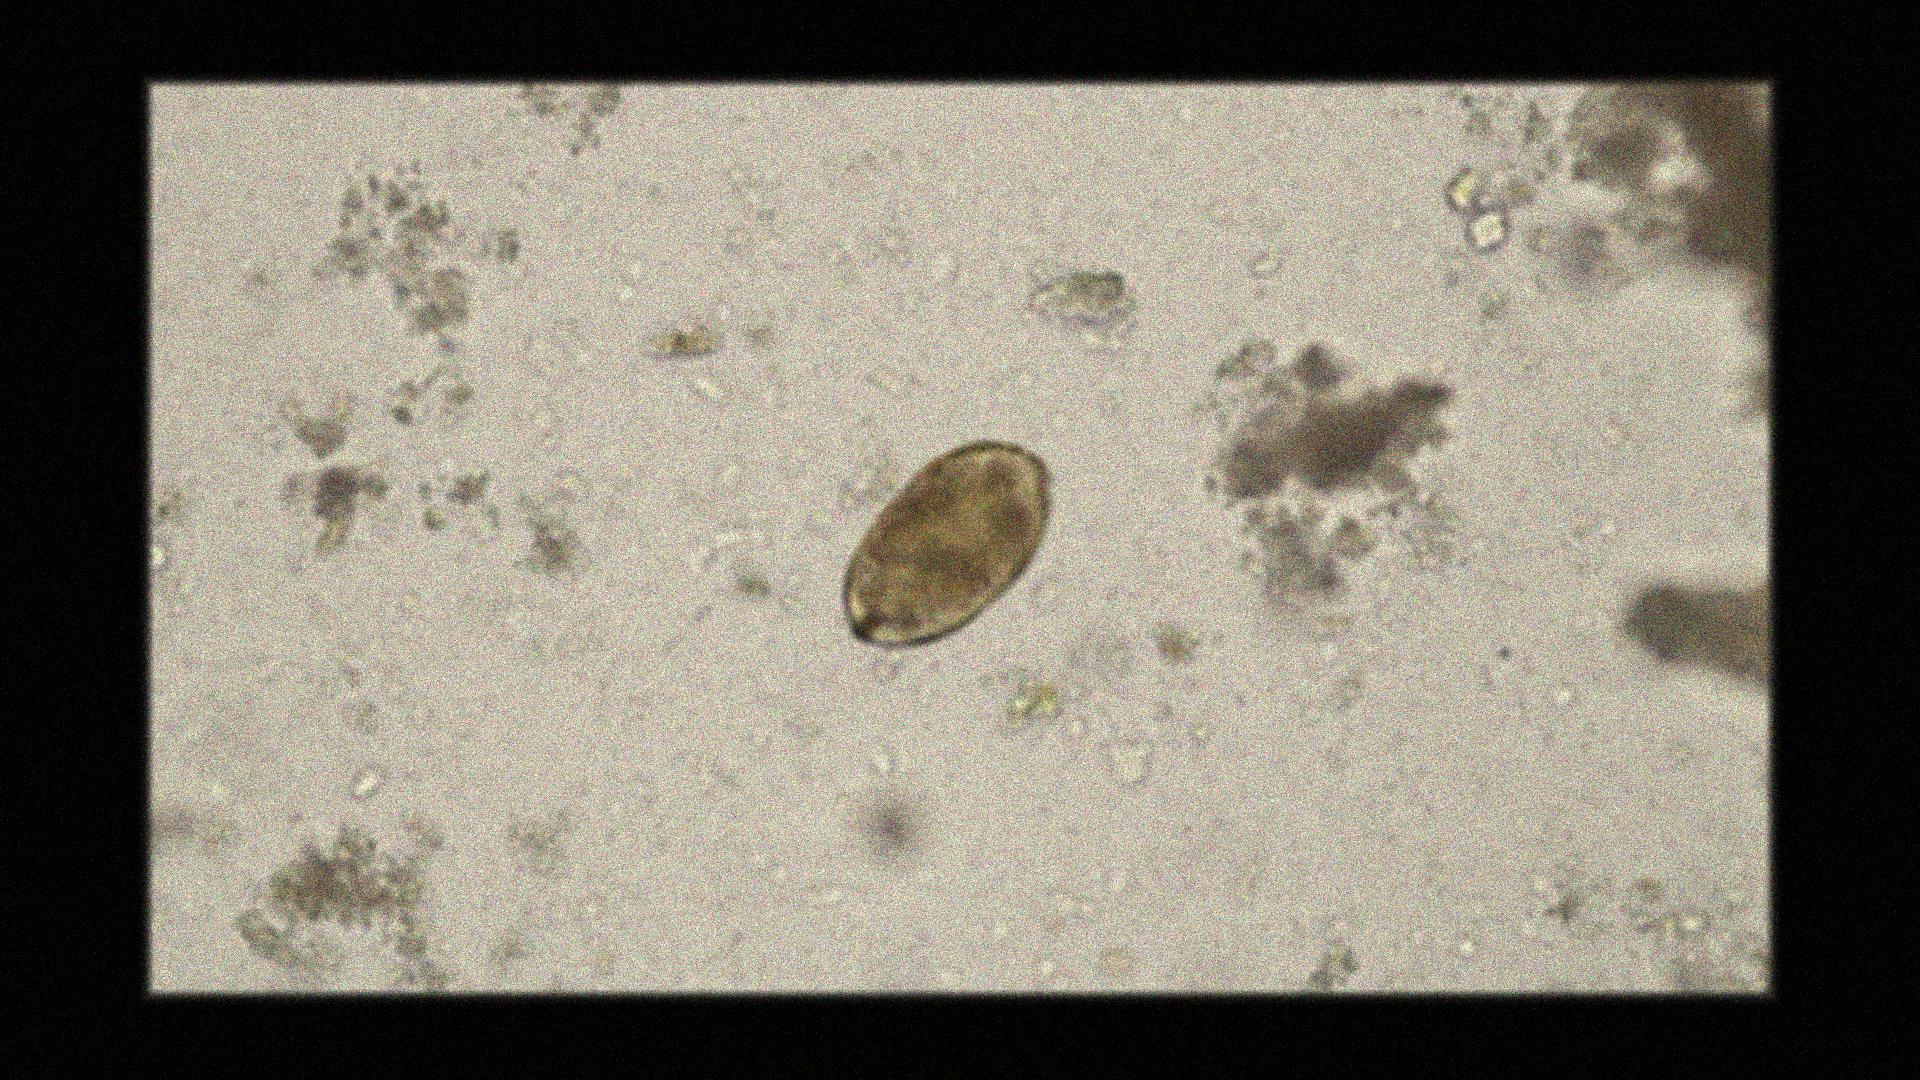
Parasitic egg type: Paragonimus spp